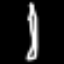
Label: pencil